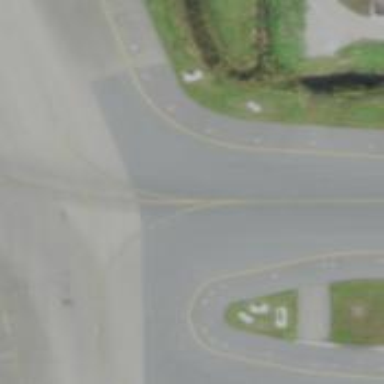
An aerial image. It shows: Image of taxiway at airport.